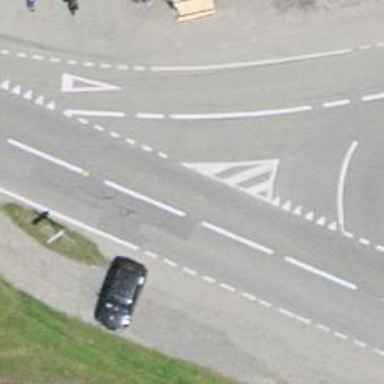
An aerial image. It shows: Road with "give way" sign.